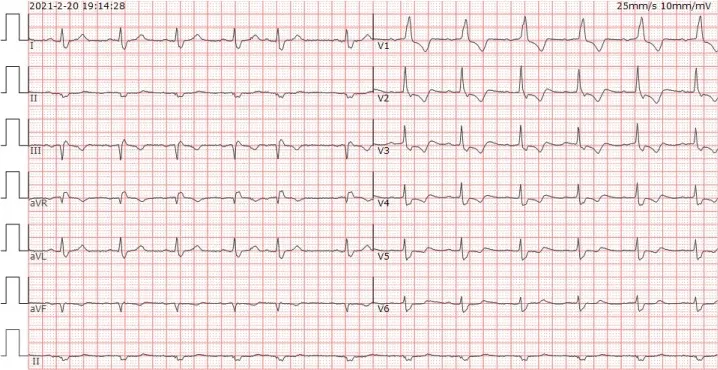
ECG of the patient at the onset of chest tightness. Heart rate was 71 beats/min. PR 192ms, QRS 147ms, OT 439ms, QTc 477ms. electrical axis: -63. The diagnosis: sinus rhythm, severe left deviation of the electrical axis, complete right bundle branch block, left anterior branch block, and ST-T changes.
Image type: electrography (ekg)